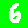
Digit: 6